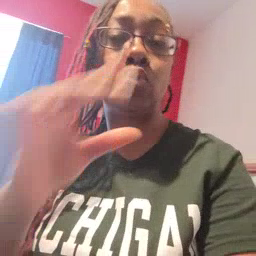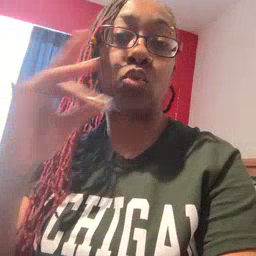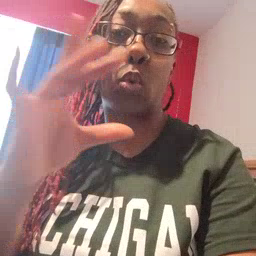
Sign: story